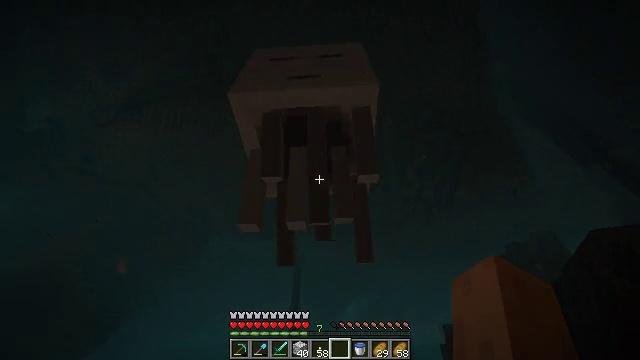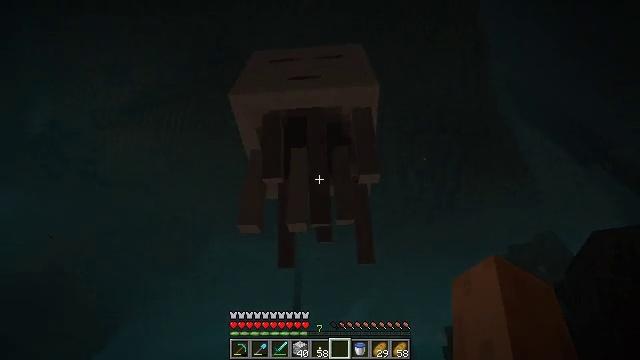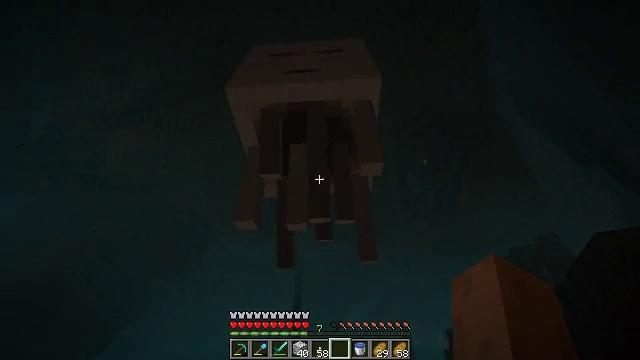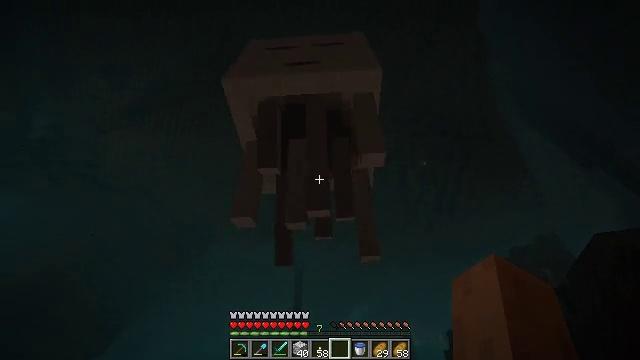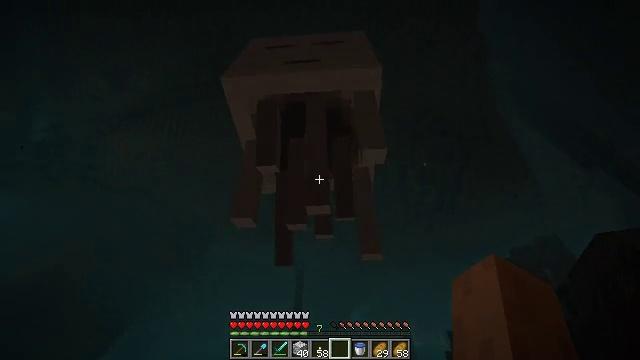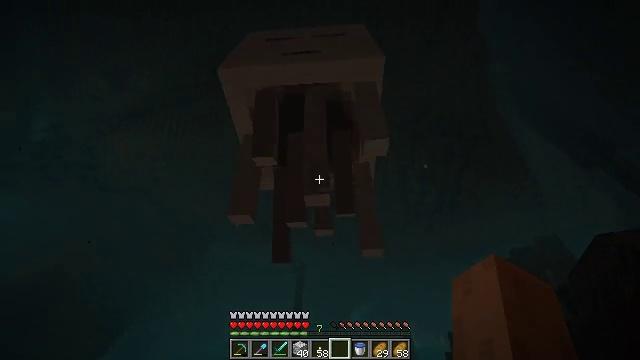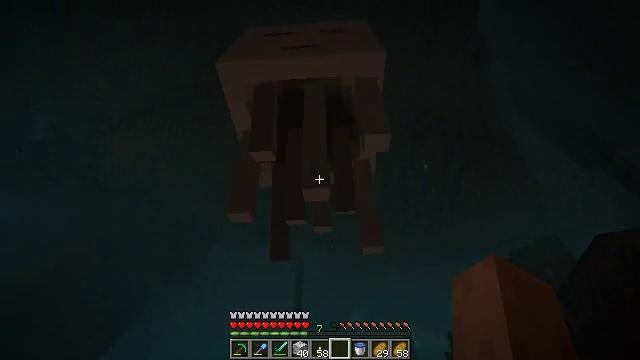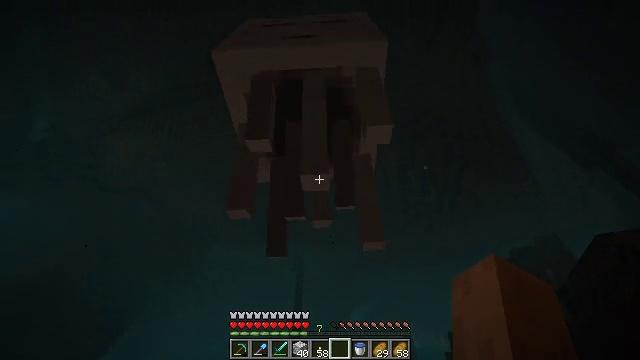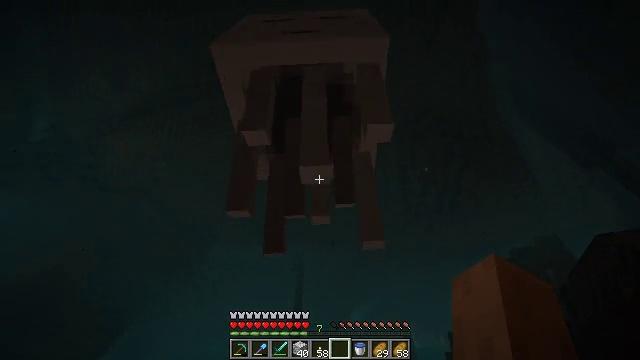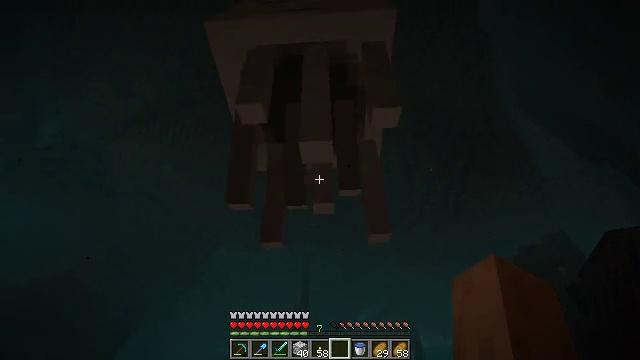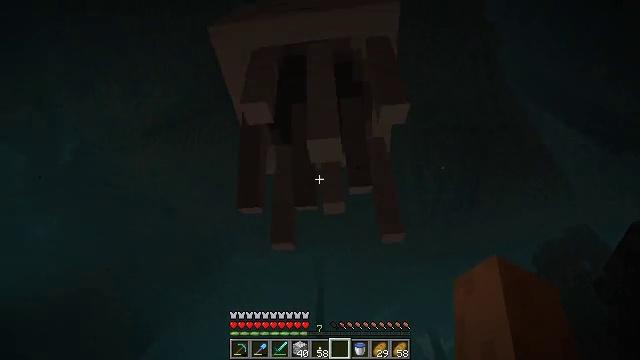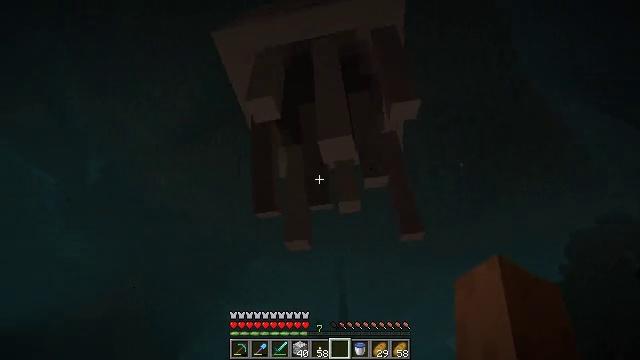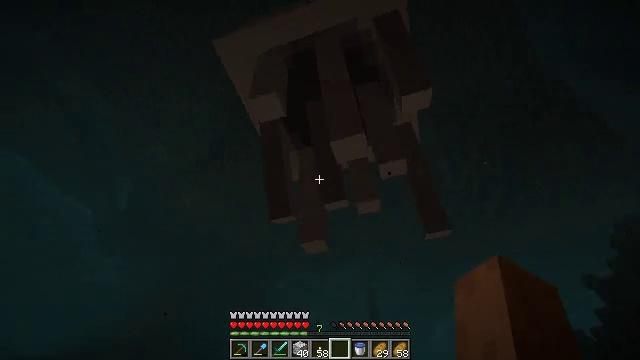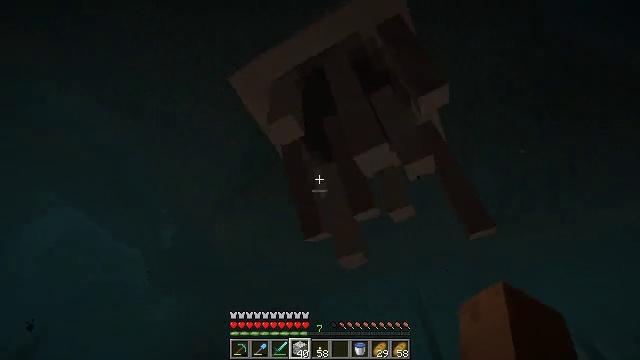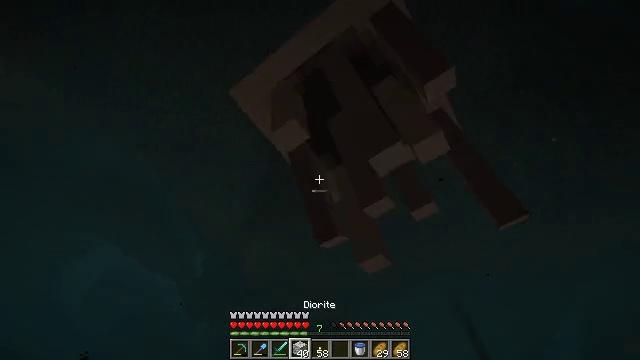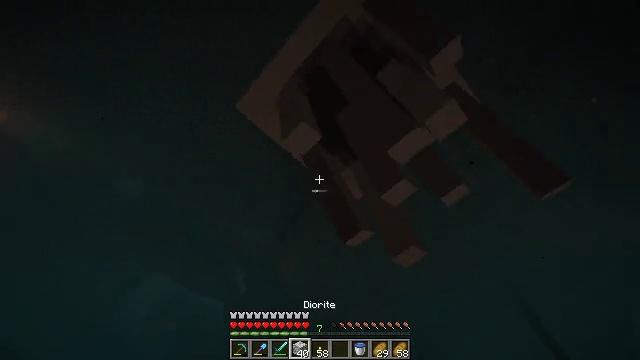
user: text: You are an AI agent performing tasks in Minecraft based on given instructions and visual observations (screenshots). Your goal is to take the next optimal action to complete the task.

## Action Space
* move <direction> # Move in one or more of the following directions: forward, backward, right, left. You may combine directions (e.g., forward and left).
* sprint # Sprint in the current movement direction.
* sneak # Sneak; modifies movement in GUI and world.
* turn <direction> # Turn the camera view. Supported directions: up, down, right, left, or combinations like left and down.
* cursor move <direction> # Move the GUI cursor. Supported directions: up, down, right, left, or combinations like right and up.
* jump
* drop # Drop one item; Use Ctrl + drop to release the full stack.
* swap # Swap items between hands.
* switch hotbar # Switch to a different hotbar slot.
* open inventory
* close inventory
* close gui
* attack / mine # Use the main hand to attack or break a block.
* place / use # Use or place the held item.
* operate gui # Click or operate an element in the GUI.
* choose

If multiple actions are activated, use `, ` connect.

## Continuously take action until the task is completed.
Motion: motion action
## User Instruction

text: Mine the block under the soul fire.
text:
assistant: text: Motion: no_op
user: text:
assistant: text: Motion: no_op
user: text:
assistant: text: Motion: no_op
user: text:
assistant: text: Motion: no_op
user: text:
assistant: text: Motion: no_op
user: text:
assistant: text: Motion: no_op
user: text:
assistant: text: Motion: no_op
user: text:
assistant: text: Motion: no_op
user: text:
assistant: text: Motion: turn left
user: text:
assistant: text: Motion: turn left
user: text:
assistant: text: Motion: turn left
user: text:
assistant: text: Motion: turn left and up
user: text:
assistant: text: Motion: turn left and up, switch to hotbar 4
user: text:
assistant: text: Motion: turn left and up, switch to hotbar 4
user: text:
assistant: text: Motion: turn left and up, switch to hotbar 4
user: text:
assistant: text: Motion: turn left and up
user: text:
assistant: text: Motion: turn left and up
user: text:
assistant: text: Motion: turn left and up
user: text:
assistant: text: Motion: turn left, switch to hotbar 3
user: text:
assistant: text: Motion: turn left and up, switch to hotbar 3
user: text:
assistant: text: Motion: turn left and up, switch to hotbar 3
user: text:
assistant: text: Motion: turn left and up
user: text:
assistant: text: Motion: turn left and up
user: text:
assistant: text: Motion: turn left and up, jump
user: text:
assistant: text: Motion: turn left and up, jump
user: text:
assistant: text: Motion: turn left, attack / mine, jump
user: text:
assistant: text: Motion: turn left, attack / mine, jump
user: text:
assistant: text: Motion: turn left, attack / mine
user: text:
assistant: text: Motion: turn left, attack / mine
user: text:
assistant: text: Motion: turn left and down, attack / mine